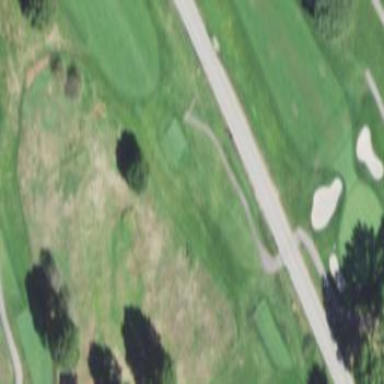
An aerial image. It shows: Rough grassy area used for golf.